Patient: sex M, age 34
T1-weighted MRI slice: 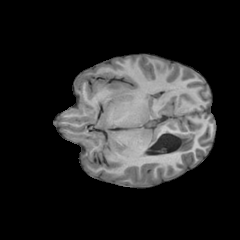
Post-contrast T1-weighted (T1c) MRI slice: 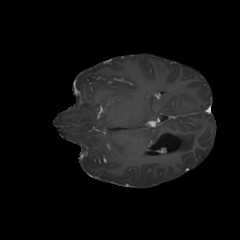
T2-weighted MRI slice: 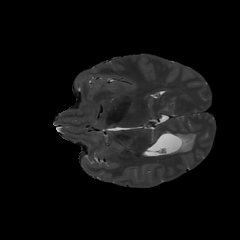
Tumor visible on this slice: no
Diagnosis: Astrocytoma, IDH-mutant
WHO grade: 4